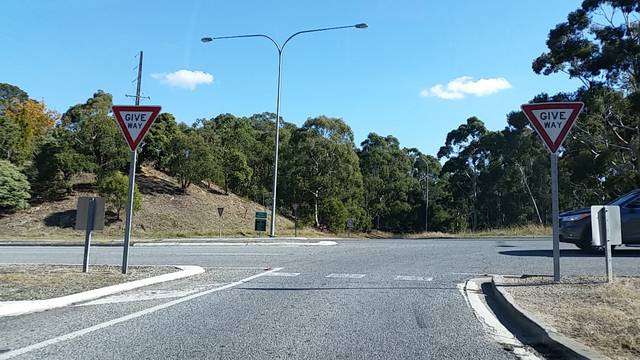
Region: Australia
Coordinates: -35.004, 138.76